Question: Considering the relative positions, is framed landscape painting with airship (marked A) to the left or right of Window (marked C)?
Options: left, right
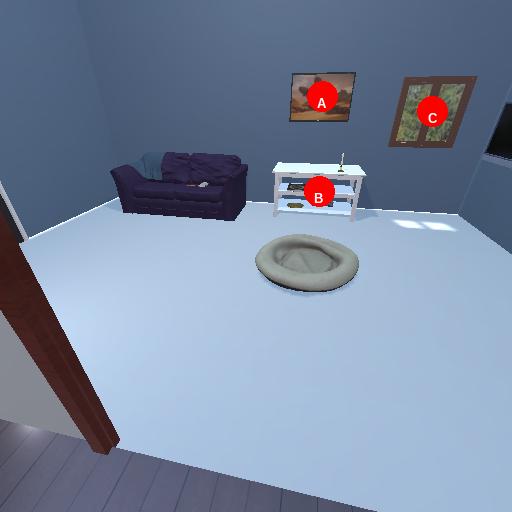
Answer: left